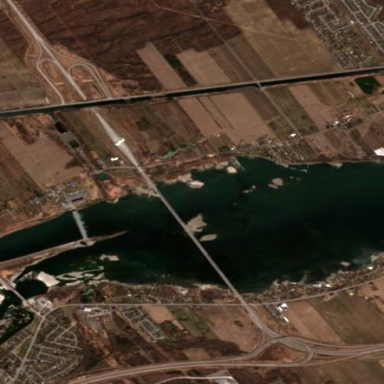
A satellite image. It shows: Man-made bridge.